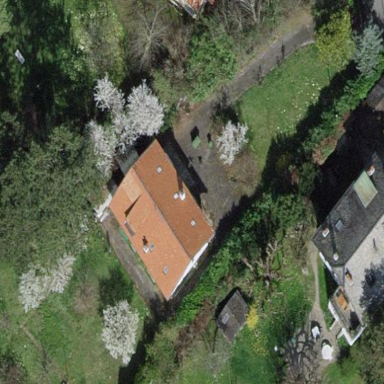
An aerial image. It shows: Garden enclosed by fence.